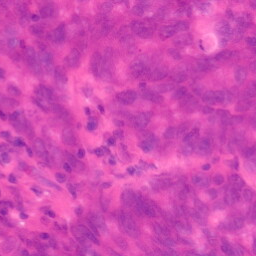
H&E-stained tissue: Colon